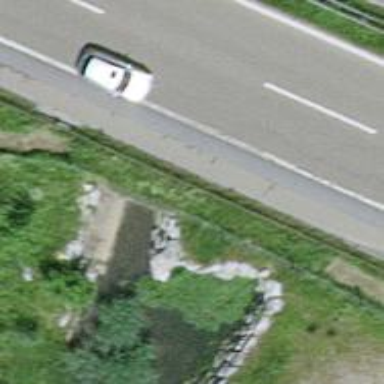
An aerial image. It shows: Drain that serves as waterway.